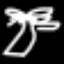
Label: palm tree